Question: Can anyone tell me that how can i rotate a view with respect to touch given by user....
I mean i want to make similar appearance like the old telephones were(press and rotate to dial...)...
I know very well how to rotate but was unable to rotate according to this situation.....
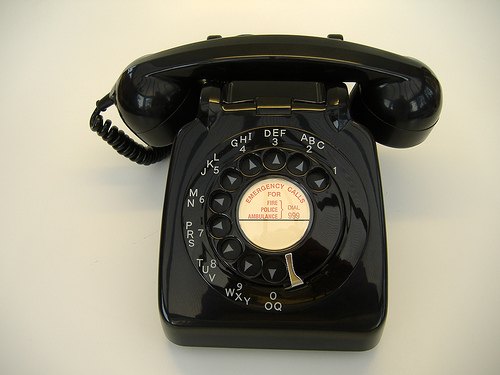
Answer: You need a view with only the dial image.
'''
This view has a center C(x,y)
First, the view will be touched at coordinate T0(x,y)
if the x and y is within the circle do the tracking:
Then the finger will move to coordinate Tn(x,y)
Find the angle made up by Tn(x,y) C(x,y) T0(x,y) //(See below for a reference)
and do the rotation using that angle as you already know ;)
else
do nothing since the touch is not in the dial
'''
Ref: <URL>